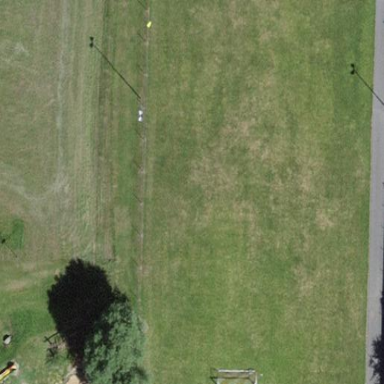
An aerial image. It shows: Grass pitch for leisure activities on the land.